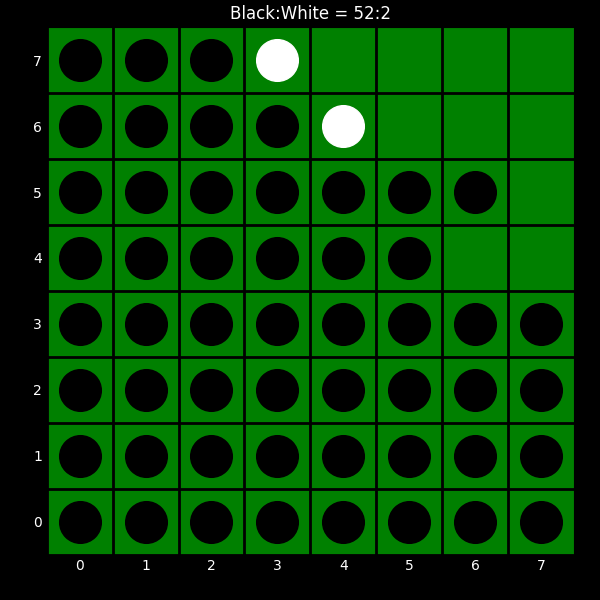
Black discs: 52
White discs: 2